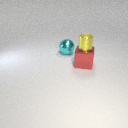
large red metal cube to the right of large cyan metal sphere